Question: In my code i want to create tableView with List sections. I use scheme like this one:

I use NSFetchResultController which i define in this way:
'''
- (NSFetchedResultsController *)fetchedResultsController {
if (_fetchedResultsController != nil) {
return _fetchedResultsController;
}
NSFetchRequest *fetchRequest = [[NSFetchRequest alloc] init];
NSEntityDescription *entity = [NSEntityDescription
entityForName:@"Item" inManagedObjectContext:coreDataController.masterManagedObjectContext];
[fetchRequest setEntity:entity];
NSSortDescriptor *sort = [[NSSortDescriptor alloc]
initWithKey:@"addedAt" ascending:YES];
[fetchRequest setSortDescriptors:[NSArray arrayWithObject:sort]];
[fetchRequest setFetchBatchSize:20];
NSPredicate *predicate = [NSPredicate predicateWithFormat:@"itemIsChecked = 1"];
[fetchRequest setPredicate:predicate];
[fetchRequest setResultType:NSDictionaryResultType];
NSFetchedResultsController *theFetchedResultsController =
[[NSFetchedResultsController alloc] initWithFetchRequest:fetchRequest
managedObjectContext:coreDataController.masterManagedObjectContext sectionNameKeyPath:@"toList.listName"
cacheName:nil];
self.fetchedResultsController = theFetchedResultsController;
_fetchedResultsController.delegate = self;
return _fetchedResultsController;
}
'''
Now in cellForRowAtIndexPath: i want to get data form my fetchResultController, so i do this in way:
'''
Item *item = [self.fetchedResultsController objectAtIndexPath:indexPath];
'''
and then if i want to access one of the item's field (for example itemText), it crash:
'''
NSLog(@"item itemtext = %@", item.itemText);
'''
with error:
'''
-[NSKnownKeysDictionary1 itemText]: unrecognized selector sent to instance 0x1215fd90
'''
What i do wrong in my code?
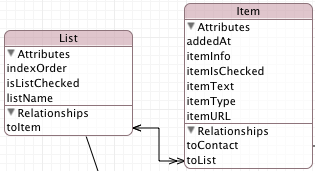
Answer: You have set
'''
[fetchRequest setResultType:NSDictionaryResultType];
'''
and therefore the fetched results controller returns 'NSDictionary' objects, not 'Item' objects. So your element
'''
Item *item = [self.fetchedResultsController objectAtIndexPath:indexPath];
'''
is a 'NSDictionary', not an 'Item'. Since dictionaries do not have a 'itemText' method, 'item.itemText' crashes. You could retrieve the value from the dictionary with
'''
NSDictionary *item = [self.fetchedResultsController objectAtIndexPath:indexPath];
NSLog(@"item itemtext = %@", [item objectForKey:@"itemText"]);
'''
But if you don't have a specific reason to set the result type to 'NSDictionaryResultType', you should just delete that line. Change tracking of the fetched results controller (i.e. automatic table view updates) do not work with 'resultType == NSDictionaryResultType'.
Note also that if you have set a 'sectionNameKeyPath', then you must add a sort descriptor with the same key path "toList.listName" and use it as first sort descriptor for the fetch request.